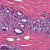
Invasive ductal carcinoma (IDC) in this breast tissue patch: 0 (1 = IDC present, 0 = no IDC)